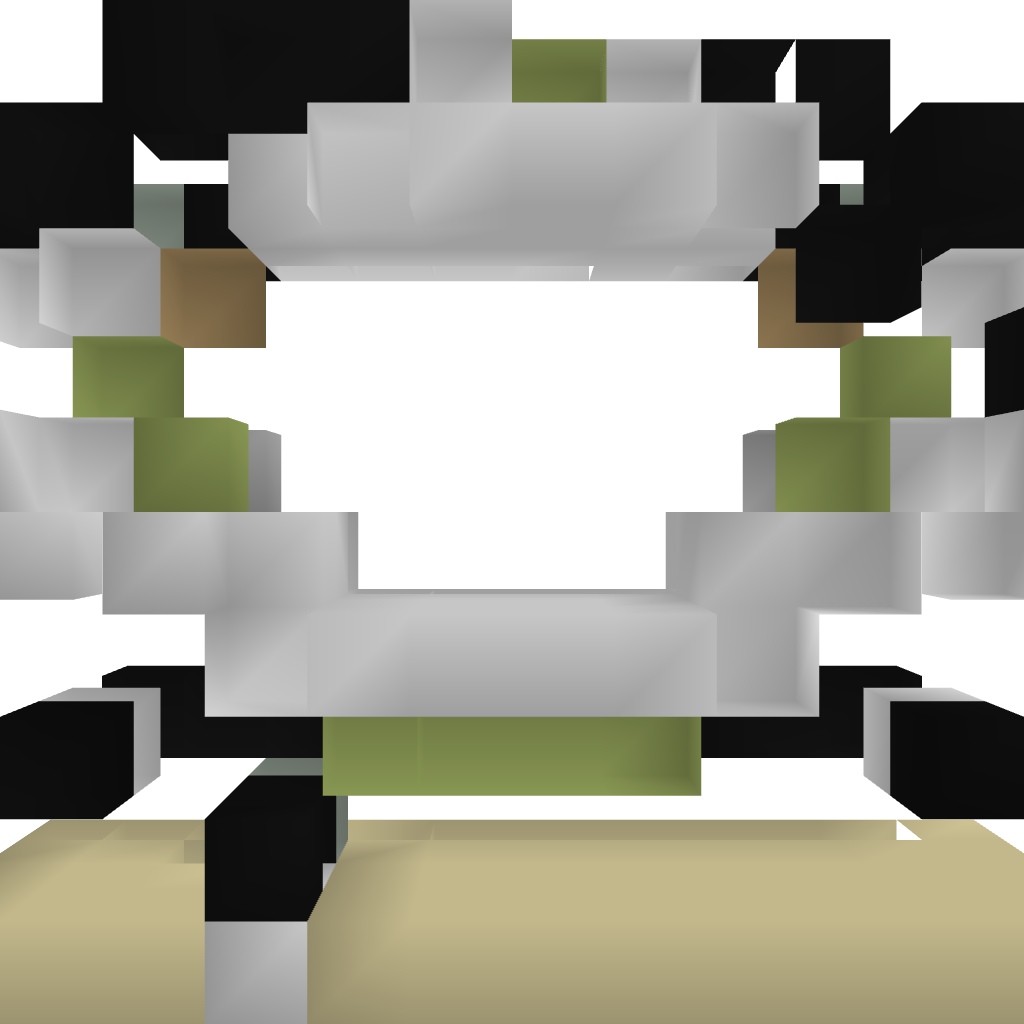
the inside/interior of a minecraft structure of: FAST 4x4 Vault Door